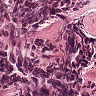
Metastatic tissue present: no